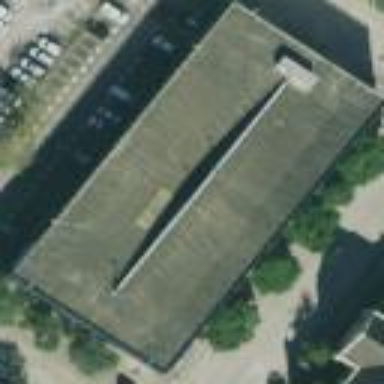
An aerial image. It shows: Multi-storey parking building.